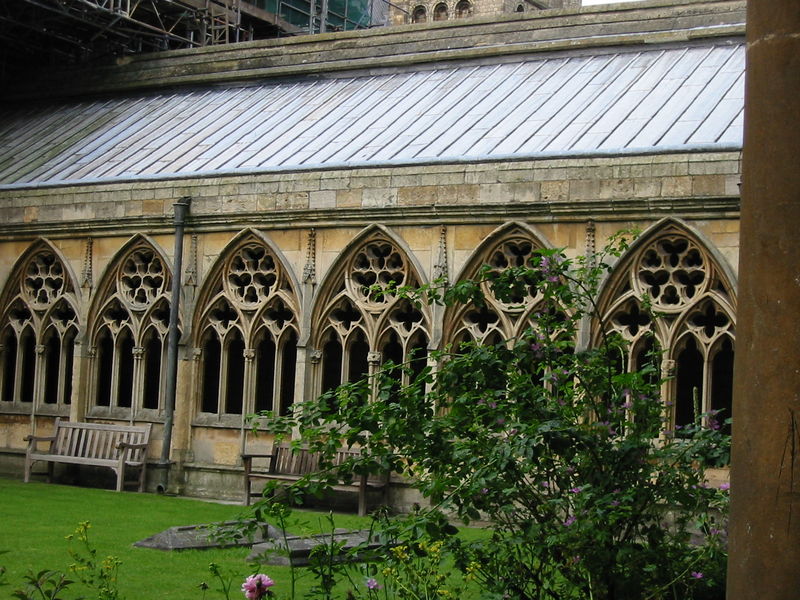
Titel: Kathedrale von Lincoln
Standort: Lincoln, Kathedrale (EU - GB)
Schlagwörter: baum, grün, blume, blumen, fenster, pfeiler, dach, gebäude, rasen, rose, rosen, wiese, ornament, architektur, bild, busch, gebüsch, kirche, england, gotik, rund, garten, bogen, hof, bank, foto, fotografie, photographie, bögen, innenhof, gerüst, kloster, regenrinne, bänke, kathedrale, photo, kirchenschiff, gotisch, seitenschiff, spitzbogen, gräber, beet, holzbank, rosetten, lanzettfenster, masswerk, nürnberg, basilika, kreuzgang, baustelle, pultdach, bogenfenster, dreipass, blechdach, graas, vierblatt, teil des kreuzgangs, germanisches museum, kirchesnschiff